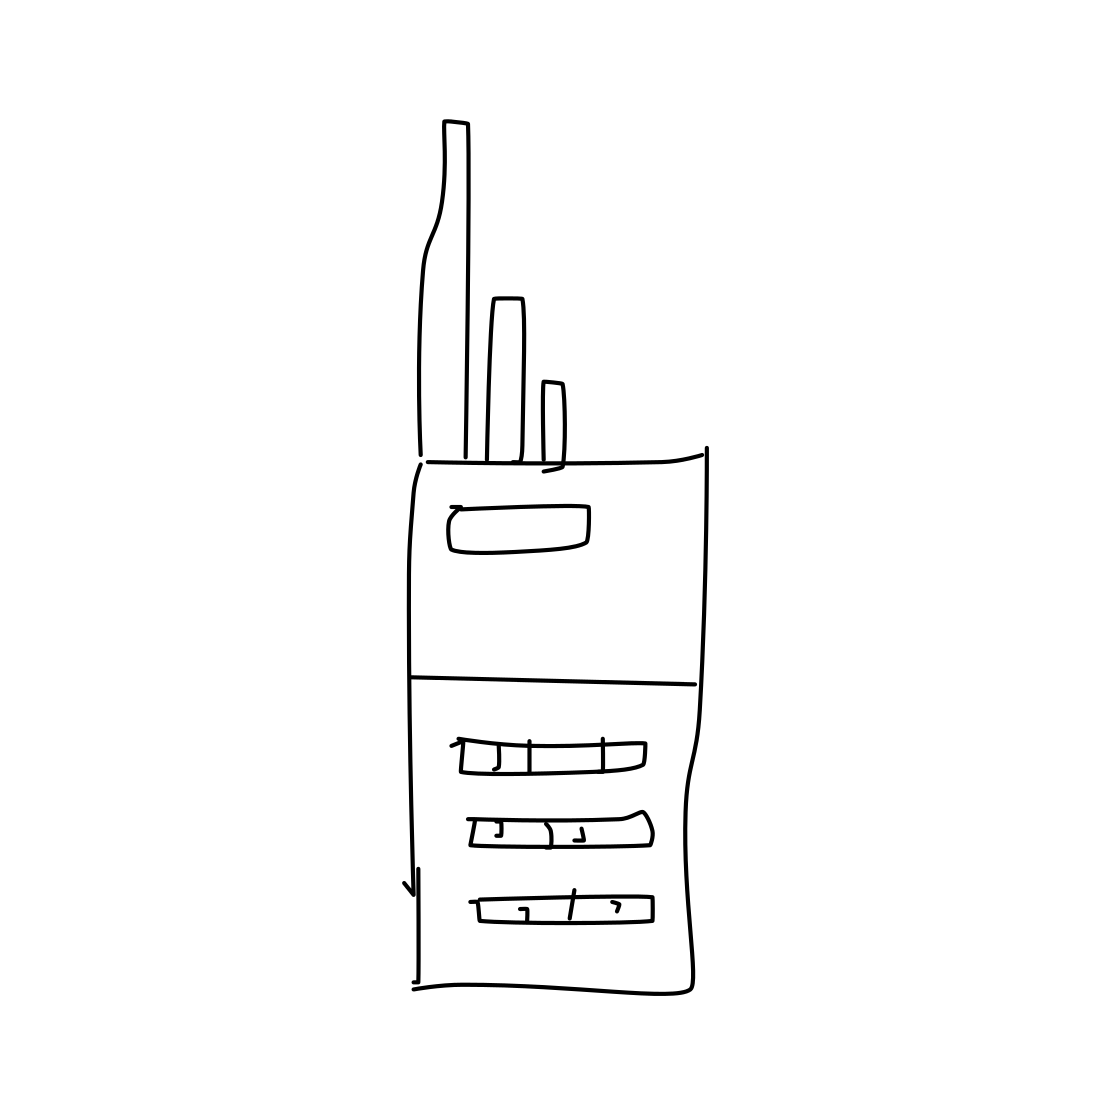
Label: walkie talkie